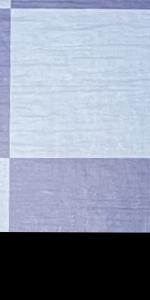
Label: Empty